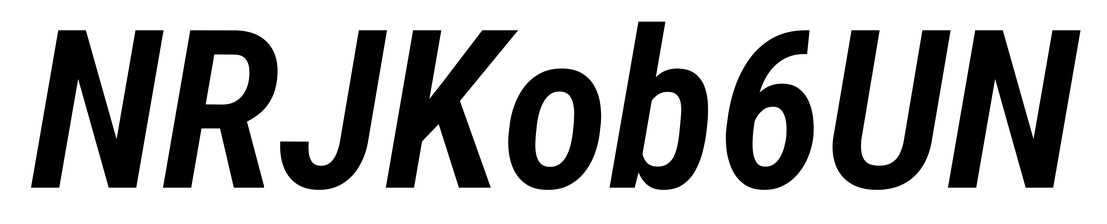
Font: Roboto-Italic_Condensed_SemiBold_Italic